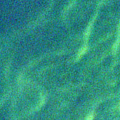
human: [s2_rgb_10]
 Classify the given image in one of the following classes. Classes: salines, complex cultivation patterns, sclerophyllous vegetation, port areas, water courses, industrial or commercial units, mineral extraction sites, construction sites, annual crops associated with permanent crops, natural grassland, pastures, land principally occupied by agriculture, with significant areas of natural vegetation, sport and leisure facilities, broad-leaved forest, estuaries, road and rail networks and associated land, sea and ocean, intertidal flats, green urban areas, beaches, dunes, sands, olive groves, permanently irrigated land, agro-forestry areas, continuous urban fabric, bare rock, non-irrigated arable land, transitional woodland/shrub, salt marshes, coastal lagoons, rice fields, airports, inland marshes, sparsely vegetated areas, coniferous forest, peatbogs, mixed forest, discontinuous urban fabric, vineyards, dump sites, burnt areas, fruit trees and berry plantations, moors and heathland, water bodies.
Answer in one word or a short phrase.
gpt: sea and ocean